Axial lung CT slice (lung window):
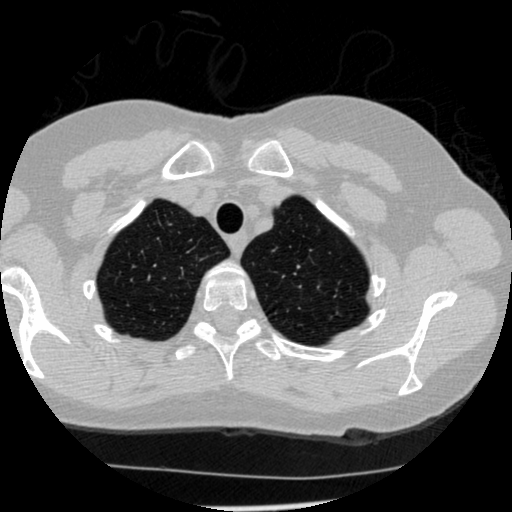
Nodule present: no